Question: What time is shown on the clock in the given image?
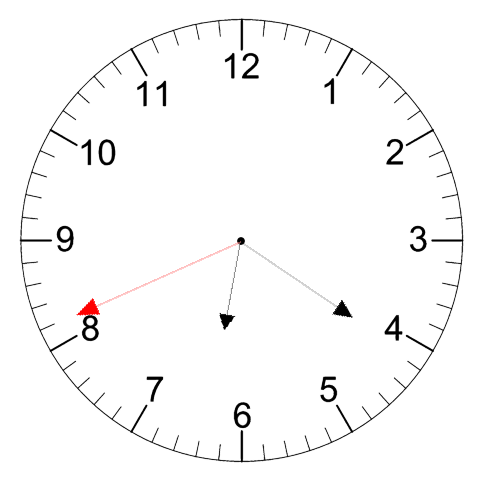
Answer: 06:20:41